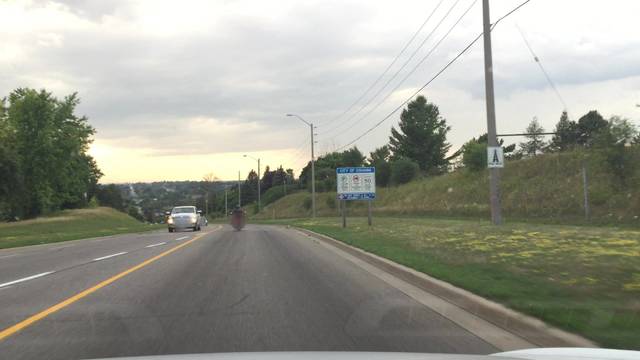
Region: Canada
Coordinates: 43.891, -78.808